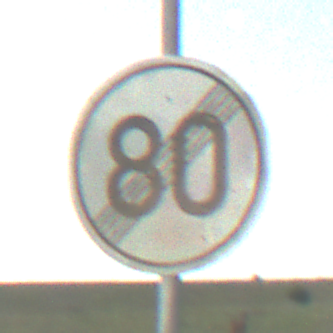
Verkehrszeichen: EndeGeschwindigkeit80
Umgebung: Outdoor, Nature
Tageszeit: Night
Wetter: Clear
Licht: Natural
Jahreszeit: NotSpecified
Kontrast: HighContrast